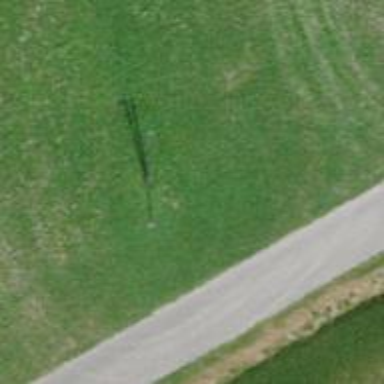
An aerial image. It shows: Power pole.